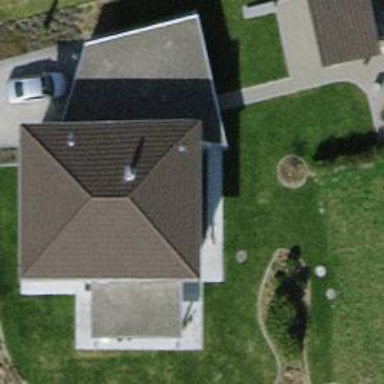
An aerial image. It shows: Simple house.